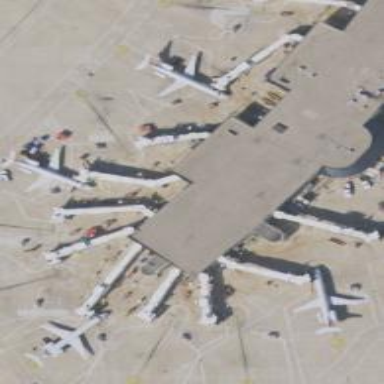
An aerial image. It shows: Airport gate.